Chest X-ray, PA view. Patient: 77 years old, sex M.
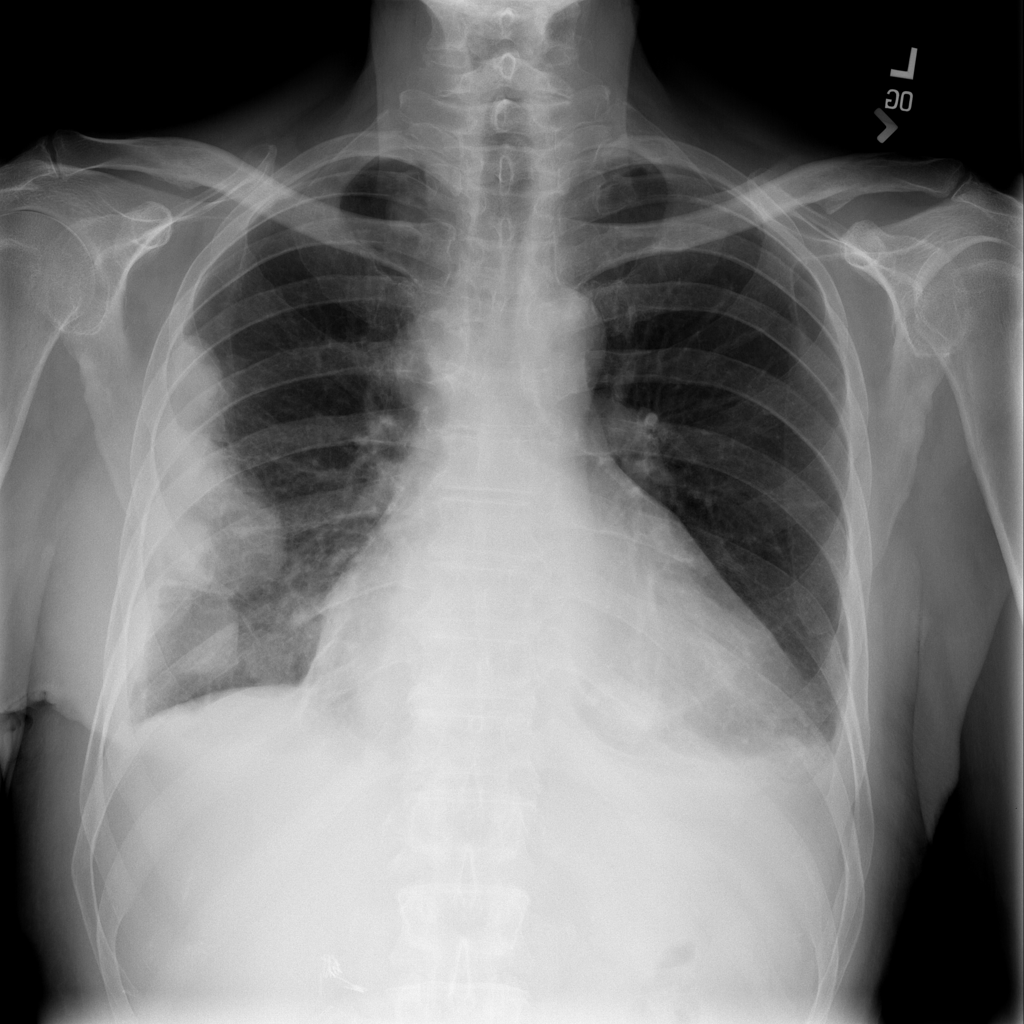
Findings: Cardiomegaly, Effusion, Mass